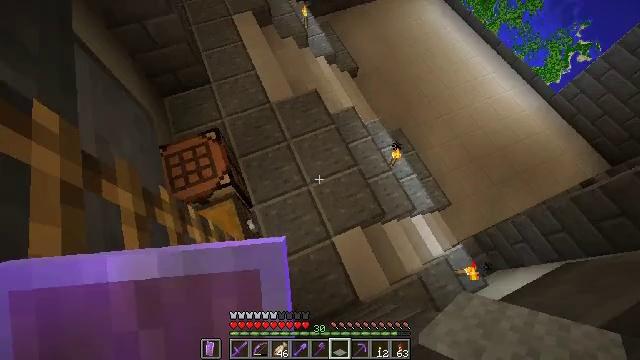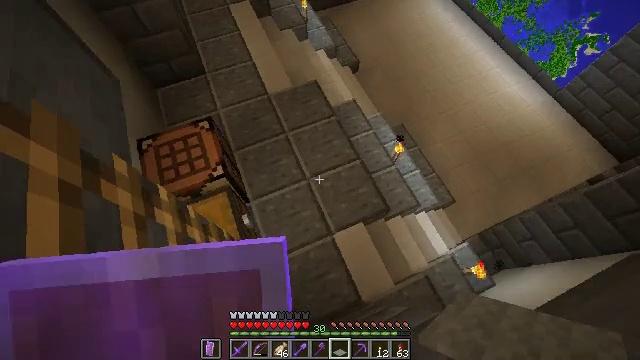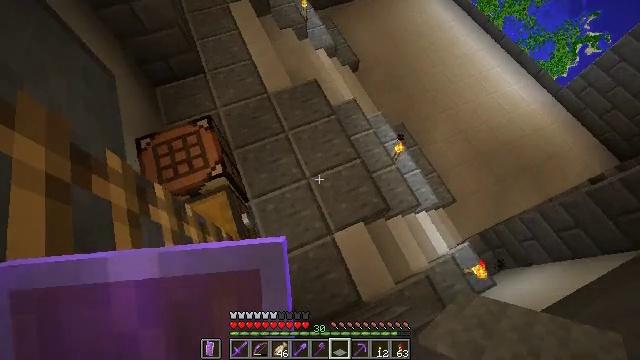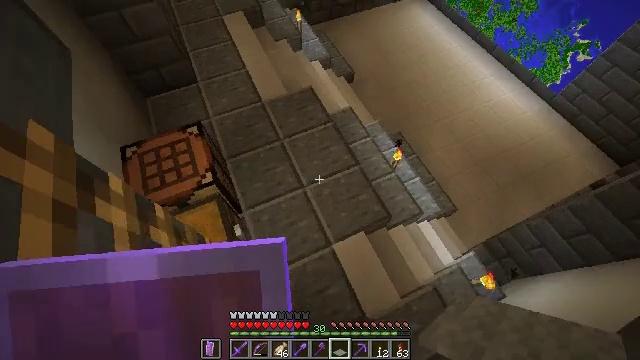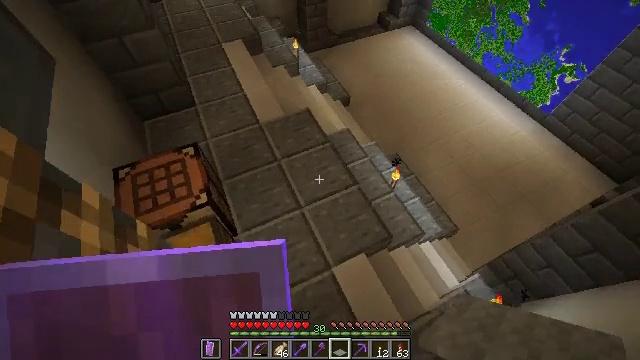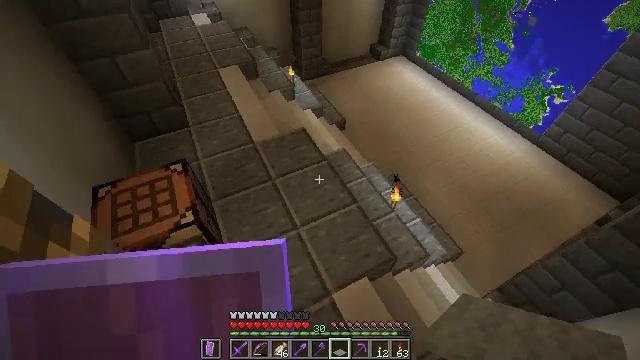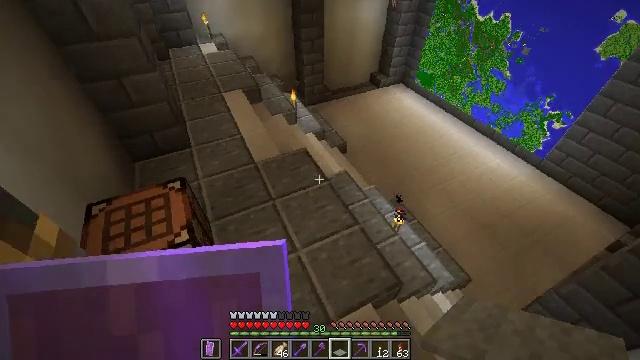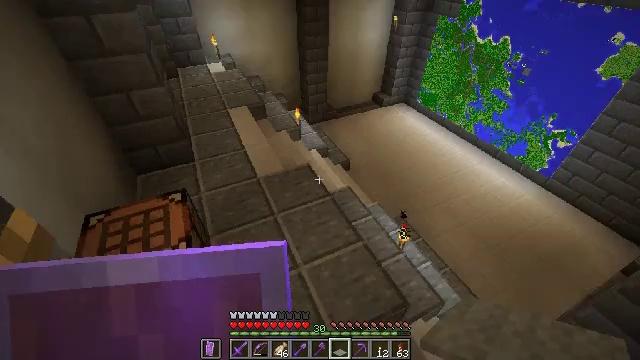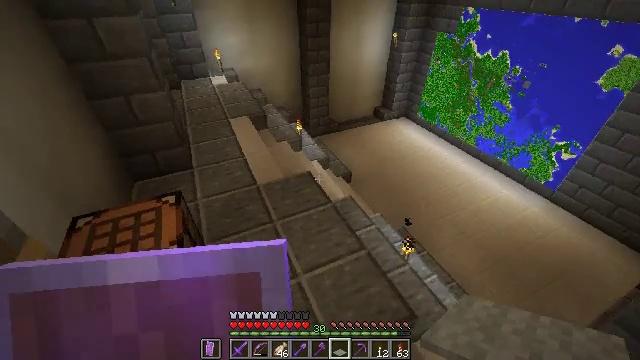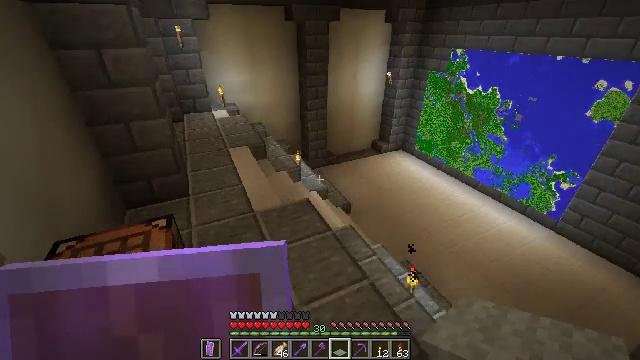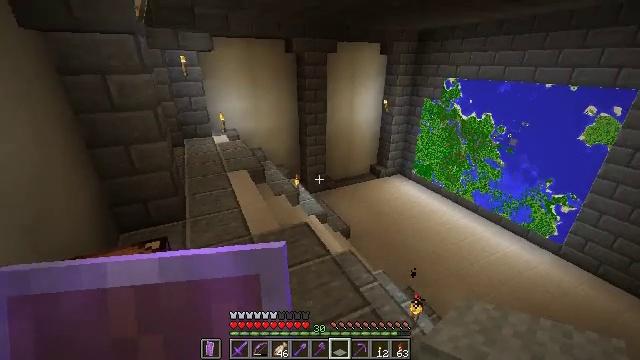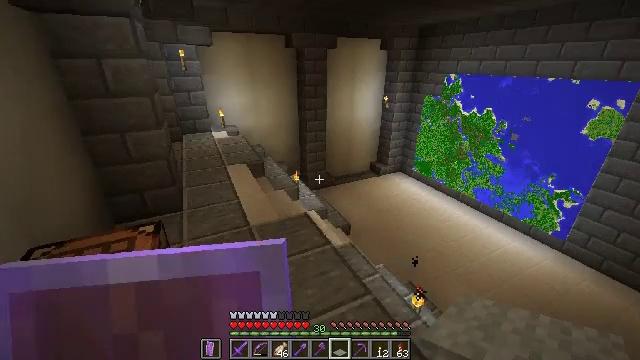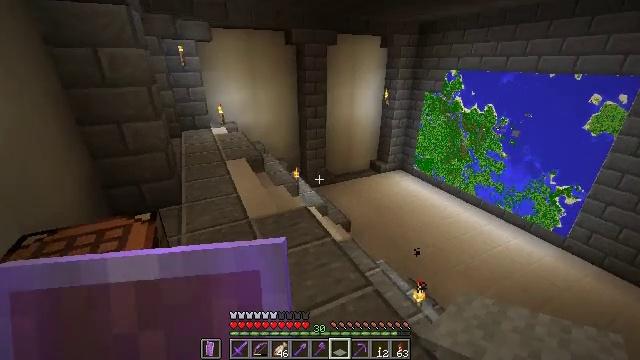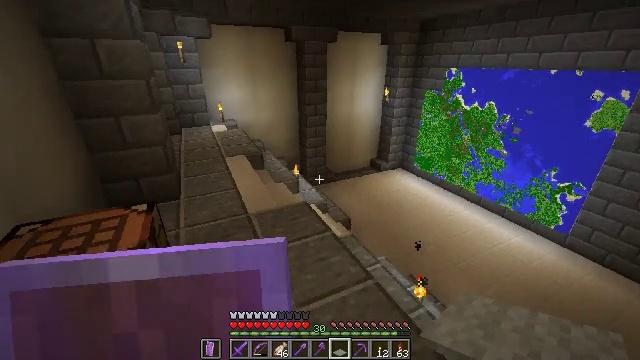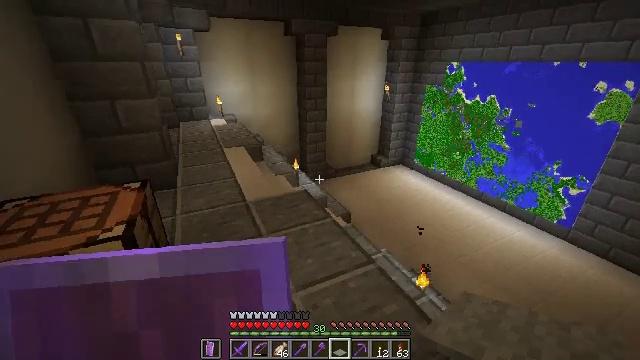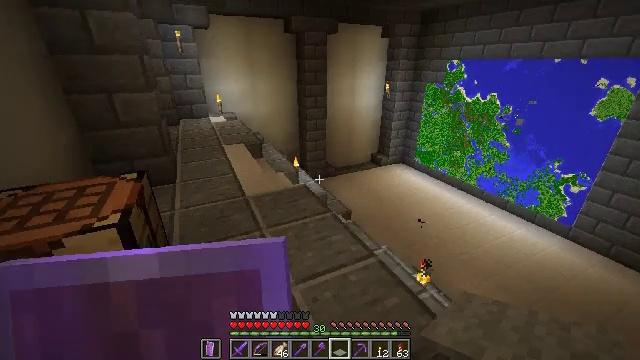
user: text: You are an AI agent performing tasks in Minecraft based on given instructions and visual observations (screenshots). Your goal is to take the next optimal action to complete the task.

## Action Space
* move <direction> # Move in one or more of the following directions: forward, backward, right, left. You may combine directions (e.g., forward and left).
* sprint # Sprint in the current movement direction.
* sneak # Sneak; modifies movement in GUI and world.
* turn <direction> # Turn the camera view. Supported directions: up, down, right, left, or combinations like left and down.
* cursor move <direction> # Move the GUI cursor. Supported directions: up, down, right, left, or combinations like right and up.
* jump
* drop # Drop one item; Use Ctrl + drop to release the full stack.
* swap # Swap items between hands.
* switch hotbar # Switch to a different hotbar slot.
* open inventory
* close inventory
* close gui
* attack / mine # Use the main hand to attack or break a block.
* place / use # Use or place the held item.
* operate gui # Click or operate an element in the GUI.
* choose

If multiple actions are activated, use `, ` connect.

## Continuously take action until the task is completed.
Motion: motion action
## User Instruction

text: Gather some quartz slabs.
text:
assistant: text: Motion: no_op
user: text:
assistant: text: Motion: no_op
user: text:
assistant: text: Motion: turn right and up
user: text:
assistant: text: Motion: turn up
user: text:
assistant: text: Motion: turn right and up
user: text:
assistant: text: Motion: turn up
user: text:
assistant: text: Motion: turn up
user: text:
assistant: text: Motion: turn up
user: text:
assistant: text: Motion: turn up
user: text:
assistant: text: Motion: turn up
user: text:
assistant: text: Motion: no_op
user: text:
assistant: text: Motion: no_op
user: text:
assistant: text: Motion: no_op
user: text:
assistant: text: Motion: no_op
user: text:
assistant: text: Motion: no_op
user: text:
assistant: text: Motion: no_op
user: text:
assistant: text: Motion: no_op
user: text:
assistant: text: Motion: no_op
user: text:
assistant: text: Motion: no_op
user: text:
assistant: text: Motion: no_op
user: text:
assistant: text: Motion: no_op
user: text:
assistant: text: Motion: move forward
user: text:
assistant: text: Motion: move forward
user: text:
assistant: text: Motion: move forward, turn left
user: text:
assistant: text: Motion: move forward, turn left
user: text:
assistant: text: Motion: move forward, turn left
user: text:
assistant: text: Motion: move forward, turn left and up
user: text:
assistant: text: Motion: move forward, turn left and up
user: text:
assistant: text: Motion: move forward, turn left and up
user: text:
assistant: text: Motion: move forward, turn left and up